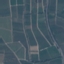
Label: PermanentCrop